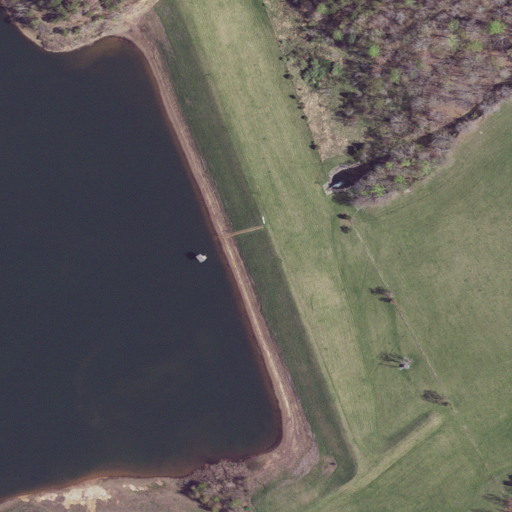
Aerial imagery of valley in Virginia named Schoolhouse Hollow containing pasture, open water, deciduous forest, mixed forest, grassland, open development, and barren land